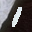
Label: 1